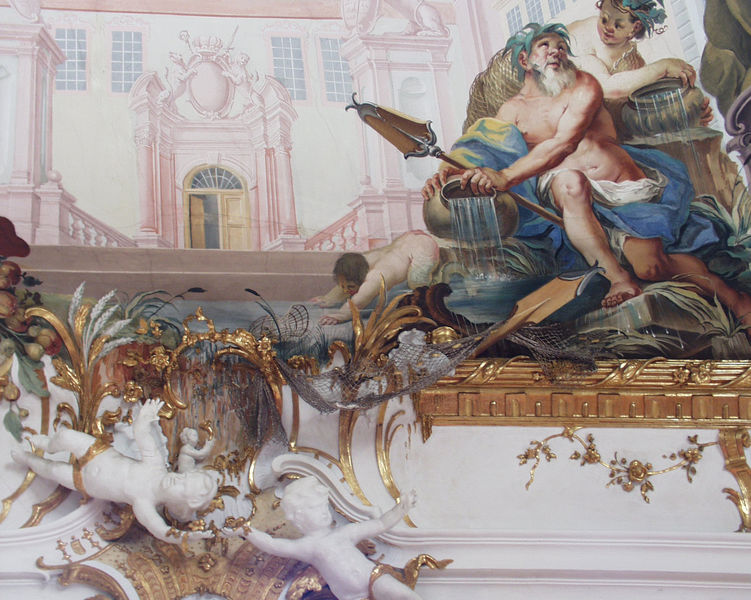
Titel: Neptun
Künstler: Johann Anwander
Standort: Dillingen
Institution: Goldener Saal
Schlagwörter: blau, blätter, flügel, gemälde, gott, mann, nackt, wasser, weiß, grün, see, blumen, braun, bunt, fenster, frau, marmor, tür, zimmer, blüten, gebäude, gras, haus, rot, schloss, tuch, malerei, alt, bart, architektur, arm, barock, federn, bild, gräser, halme, schilf, kirche, gold, tücher, decke, kind, pflanzen, rokoko, rosa, brunnen, kinder, ruder, engel, krug, skulptur, topf, farbig, bogen, perspektive, stab, türe, baby, füsse, treppe, lanze, dekoration, detail, ornamente, wandmalerei, stuck, geländer, tor, foto, fotografie, töpfe, eingang, offen, alter, vergoldet, torbogen, schwimmen, popo, portal, wappen, gesims, skulpturen, krüge, untersicht, residenz, götter, bacchus, löwe, speer, deckengemälde, fresko, ähren, gips, putten, putti, netz, vergoldung, reuse, giessen, kriche, trppe, tiepolo, scheinarchitektur, neptun, pop, poseidon, rokkokko, gewölbemalerei